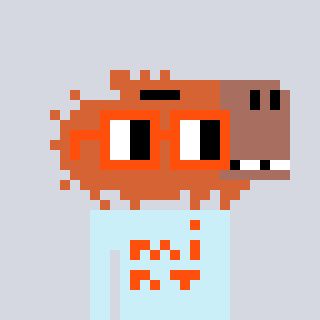
a pixel art character with square orange glasses, a capybara-shaped head and a cold-colored body on a cool background